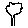
Label: tree